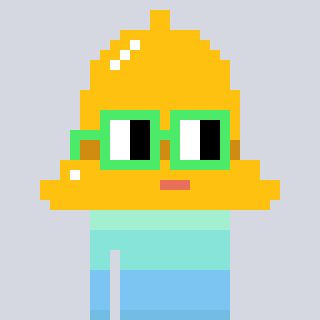
a pixel art character with square light green glasses, a bell-shaped head and a foggrey-colored body on a cool background